Field crop: maize
Growth stage: 1
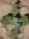
Species: chenopodium